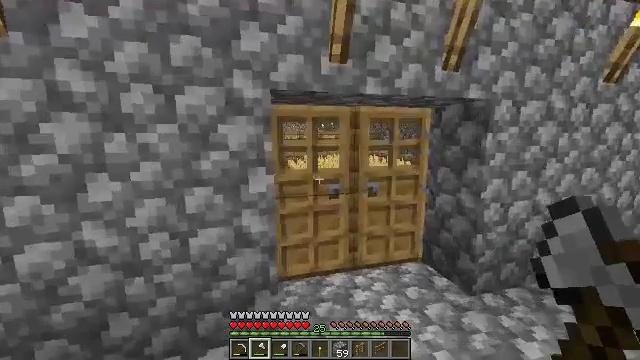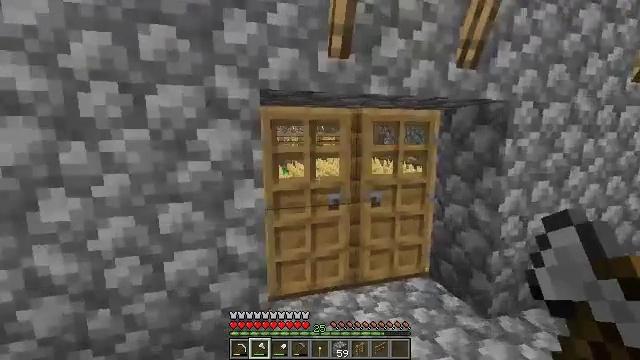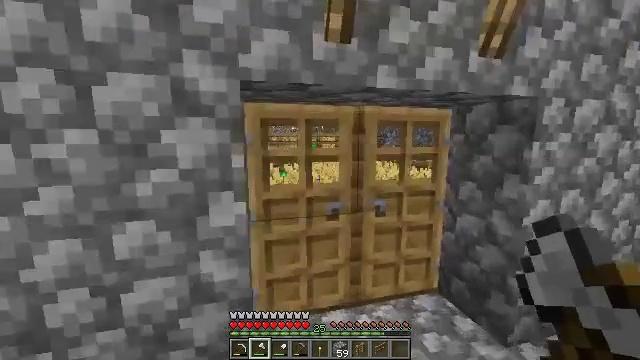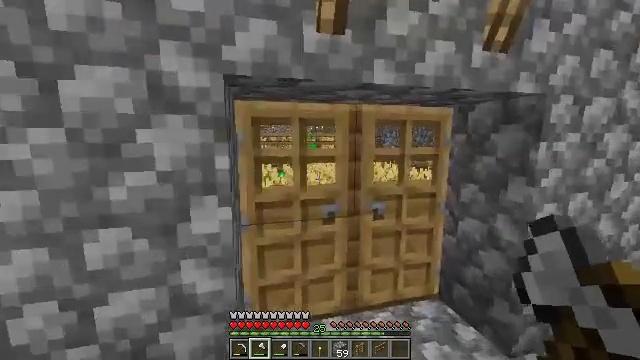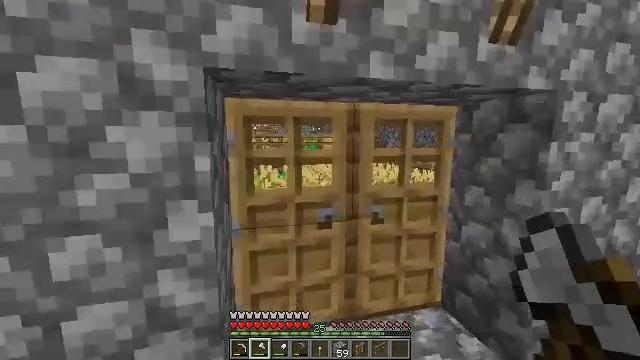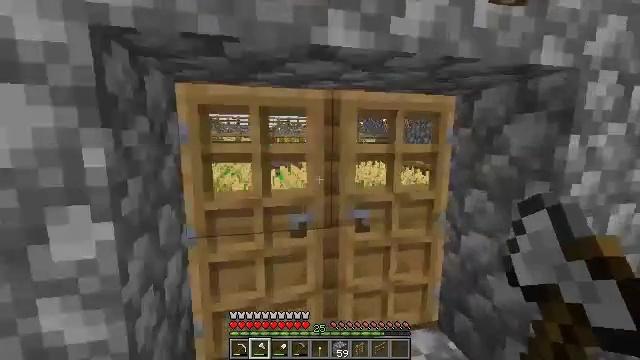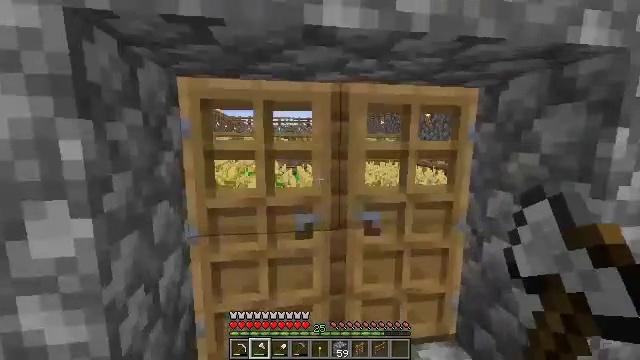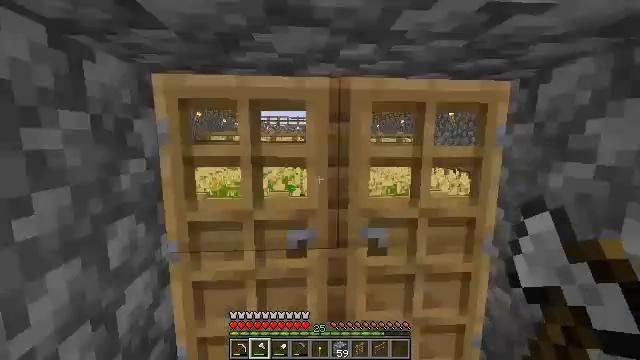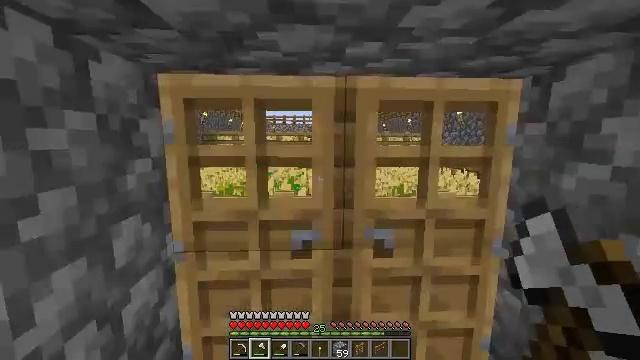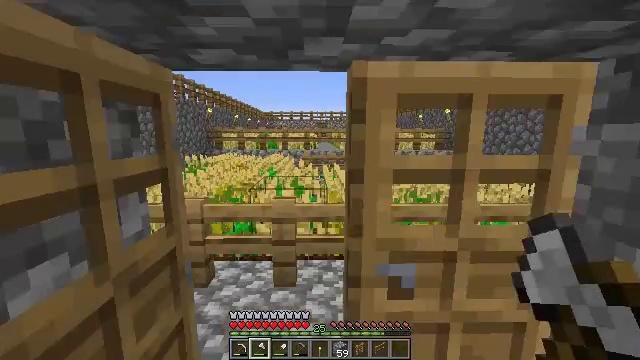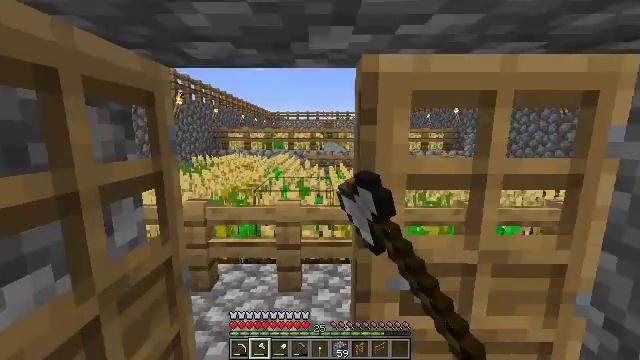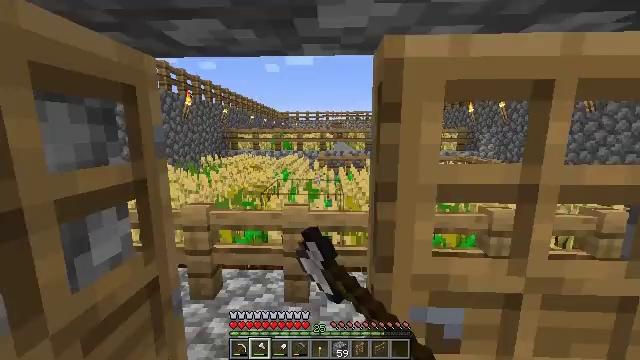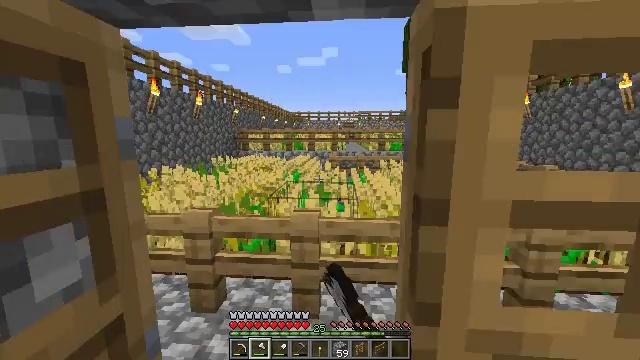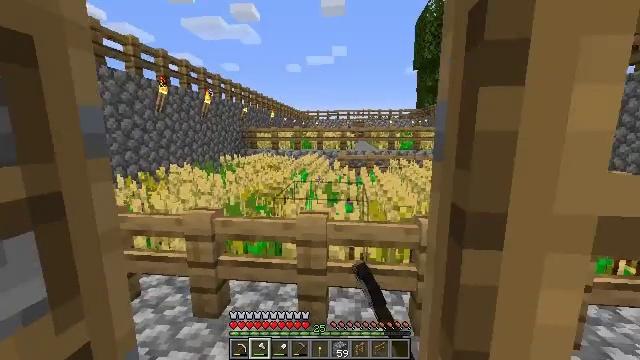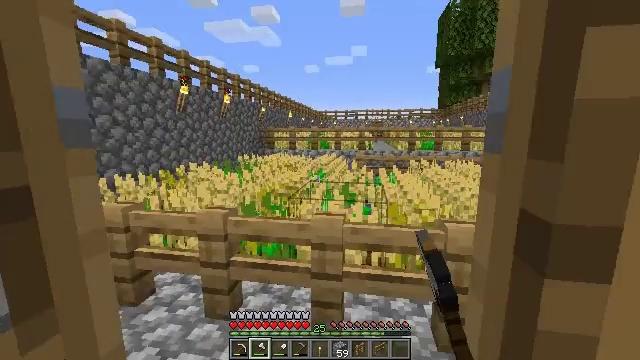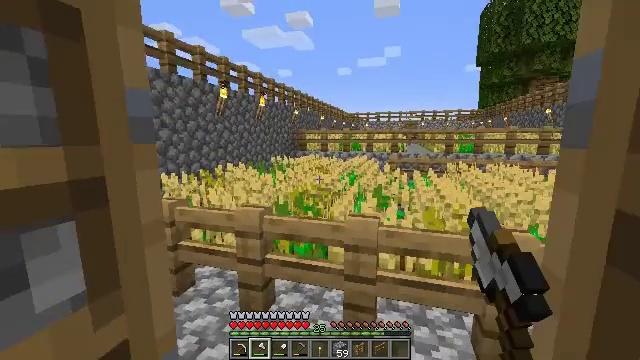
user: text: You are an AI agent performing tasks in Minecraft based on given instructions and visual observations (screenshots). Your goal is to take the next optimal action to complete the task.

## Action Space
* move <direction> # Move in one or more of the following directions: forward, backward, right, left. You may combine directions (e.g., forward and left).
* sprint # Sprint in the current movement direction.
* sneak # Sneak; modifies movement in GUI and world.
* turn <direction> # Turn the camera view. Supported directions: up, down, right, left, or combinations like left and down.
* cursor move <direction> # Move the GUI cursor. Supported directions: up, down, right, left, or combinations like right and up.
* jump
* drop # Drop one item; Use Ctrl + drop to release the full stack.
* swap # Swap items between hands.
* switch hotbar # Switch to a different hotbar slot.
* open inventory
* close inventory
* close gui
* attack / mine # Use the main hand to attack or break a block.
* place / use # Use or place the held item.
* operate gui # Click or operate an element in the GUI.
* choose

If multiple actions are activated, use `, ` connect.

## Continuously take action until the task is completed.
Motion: motion action
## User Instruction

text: Form granite stairs by using the crafting table.
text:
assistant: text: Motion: move forward
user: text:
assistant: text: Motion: move forward
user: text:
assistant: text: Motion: move forward and move right
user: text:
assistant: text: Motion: move forward and move right
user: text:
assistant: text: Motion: move forward and move right, turn left
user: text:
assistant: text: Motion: move forward and move right, turn left
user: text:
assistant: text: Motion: move forward, turn left
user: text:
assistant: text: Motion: move forward, turn left
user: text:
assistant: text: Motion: move forward, turn left, use / place
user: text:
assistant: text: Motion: move forward, turn left, use / place
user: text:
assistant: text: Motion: move forward, turn left, use / place
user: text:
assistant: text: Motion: move forward, turn left
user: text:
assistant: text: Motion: move forward, turn left
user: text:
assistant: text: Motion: move forward, turn left
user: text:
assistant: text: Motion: move forward and move left, turn left
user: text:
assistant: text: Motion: move forward and move left, turn left
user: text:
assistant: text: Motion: move forward and move left, turn left
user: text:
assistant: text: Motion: move forward, turn left
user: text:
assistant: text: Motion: move forward, turn left
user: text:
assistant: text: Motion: turn left
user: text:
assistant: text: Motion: no_op
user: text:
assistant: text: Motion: no_op
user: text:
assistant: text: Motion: no_op
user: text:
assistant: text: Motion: no_op
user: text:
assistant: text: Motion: no_op
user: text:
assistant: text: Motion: turn left
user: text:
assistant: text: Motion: move right, turn left
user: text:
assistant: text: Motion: move right, turn left
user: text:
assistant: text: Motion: move right, turn left
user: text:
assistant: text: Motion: move right, turn left